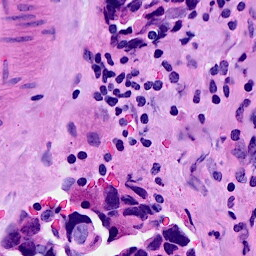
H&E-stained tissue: Breast